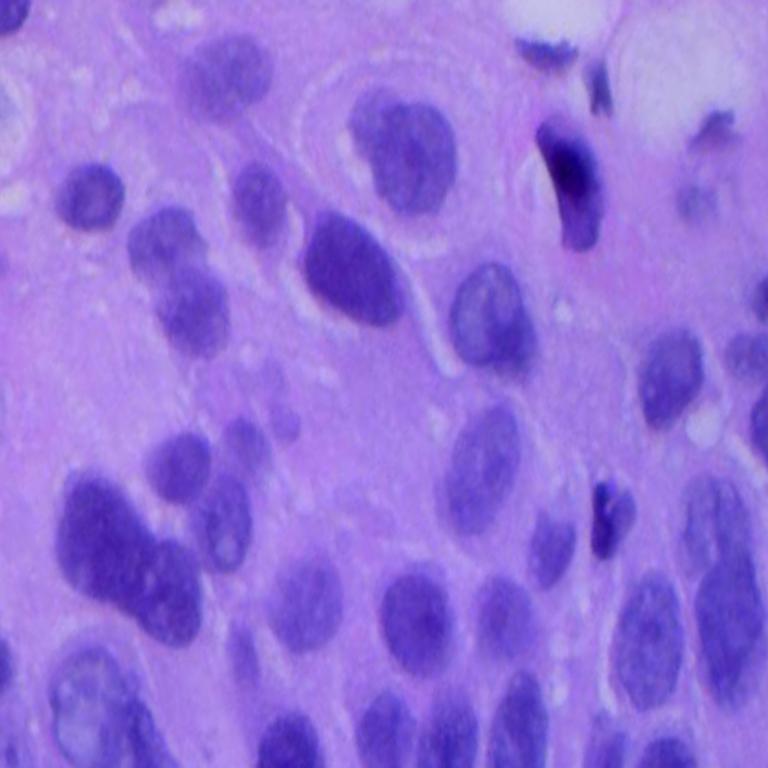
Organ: lung
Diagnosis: squamous carcinomas